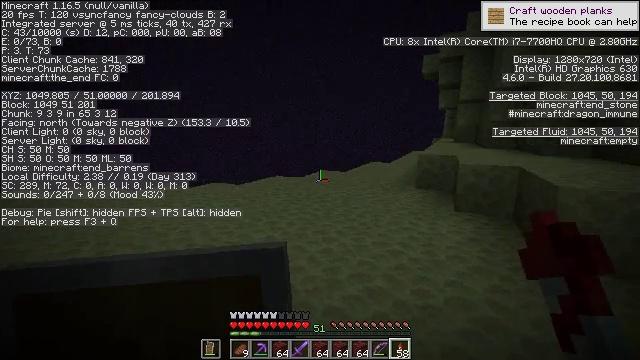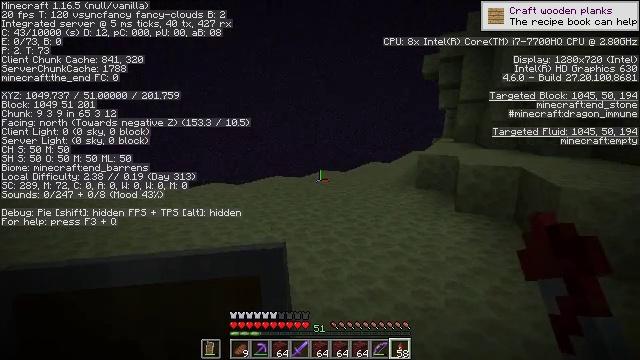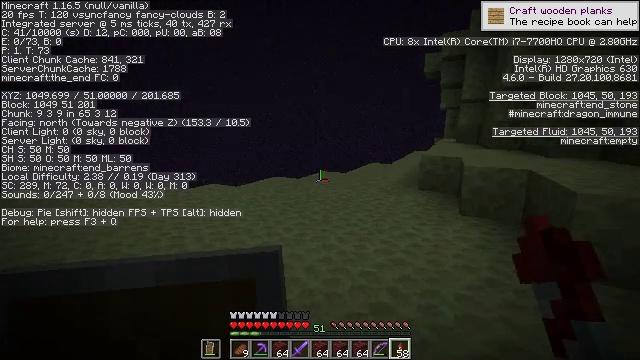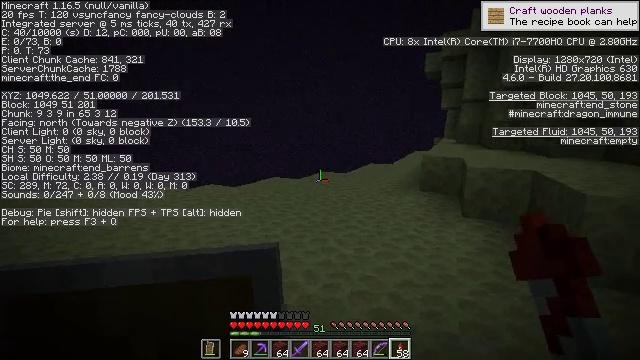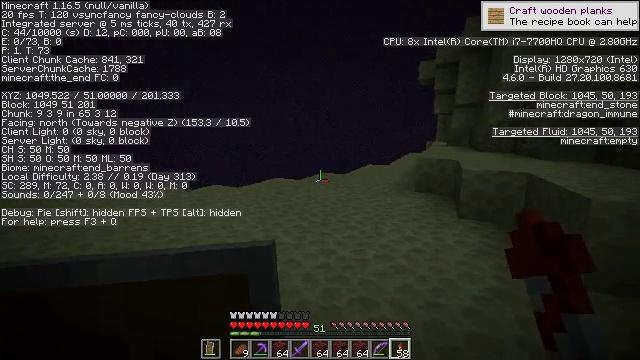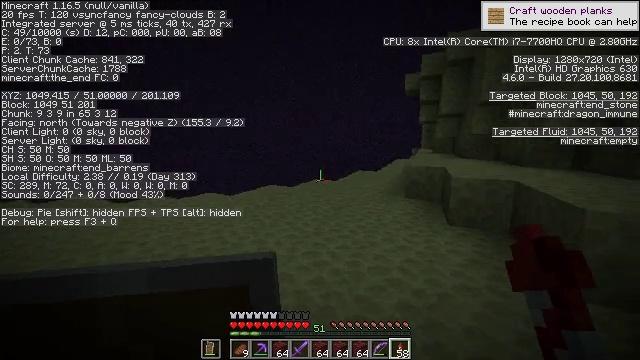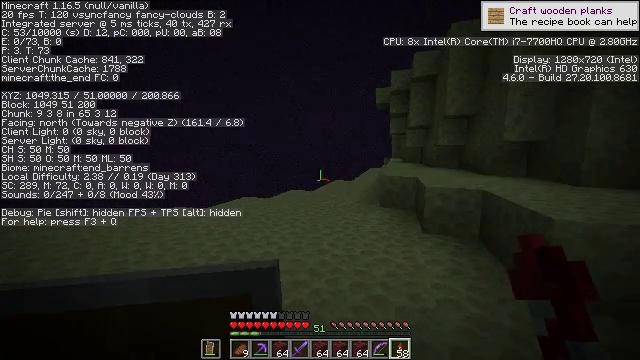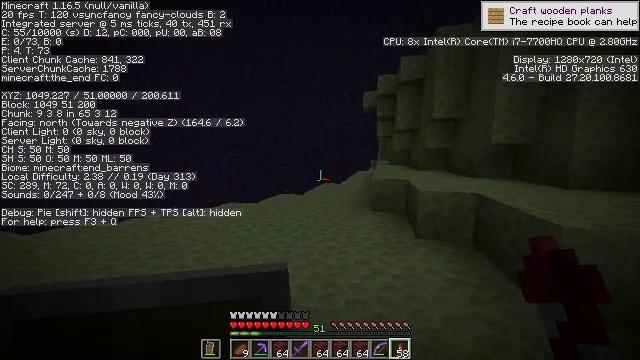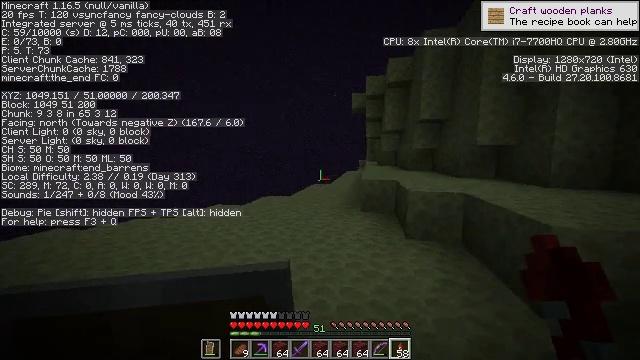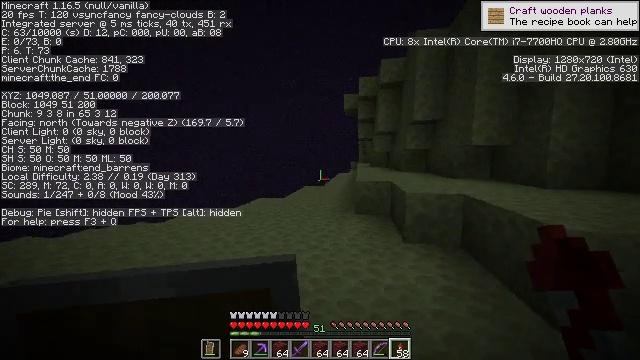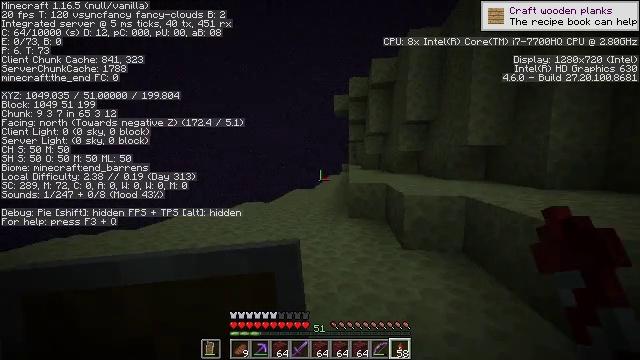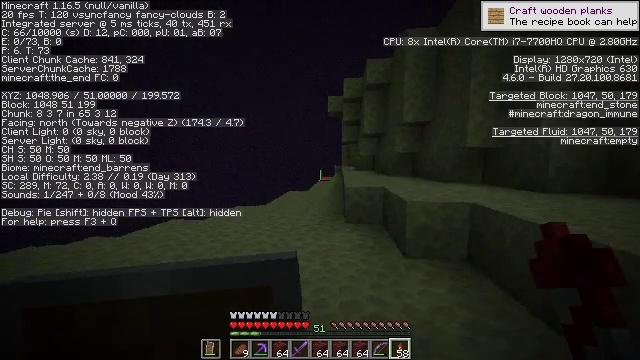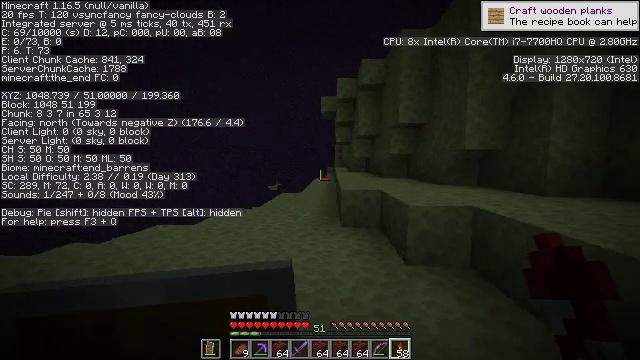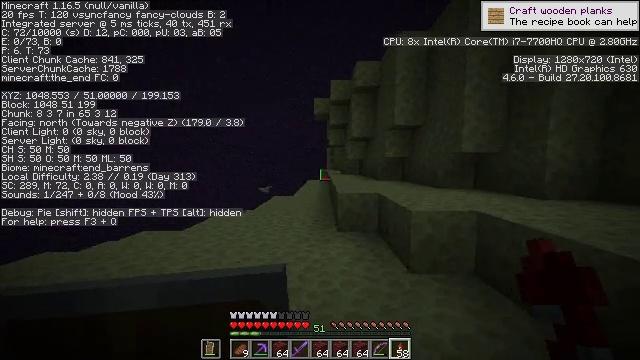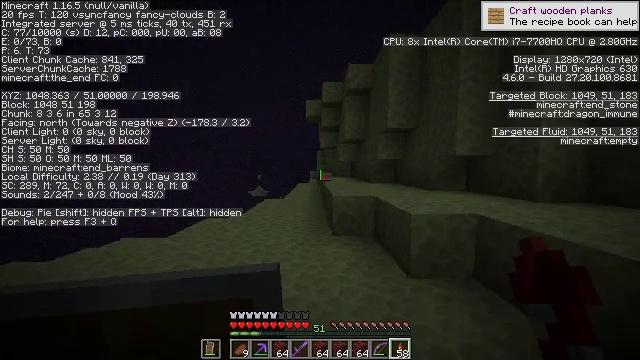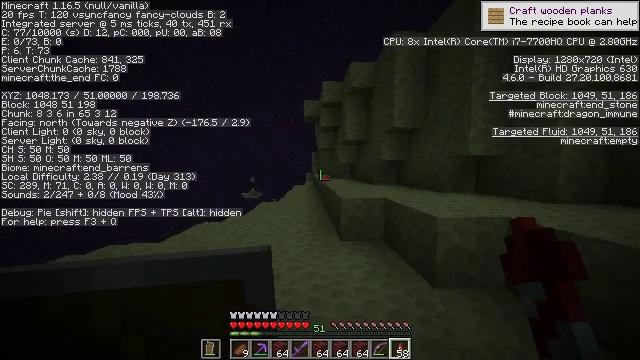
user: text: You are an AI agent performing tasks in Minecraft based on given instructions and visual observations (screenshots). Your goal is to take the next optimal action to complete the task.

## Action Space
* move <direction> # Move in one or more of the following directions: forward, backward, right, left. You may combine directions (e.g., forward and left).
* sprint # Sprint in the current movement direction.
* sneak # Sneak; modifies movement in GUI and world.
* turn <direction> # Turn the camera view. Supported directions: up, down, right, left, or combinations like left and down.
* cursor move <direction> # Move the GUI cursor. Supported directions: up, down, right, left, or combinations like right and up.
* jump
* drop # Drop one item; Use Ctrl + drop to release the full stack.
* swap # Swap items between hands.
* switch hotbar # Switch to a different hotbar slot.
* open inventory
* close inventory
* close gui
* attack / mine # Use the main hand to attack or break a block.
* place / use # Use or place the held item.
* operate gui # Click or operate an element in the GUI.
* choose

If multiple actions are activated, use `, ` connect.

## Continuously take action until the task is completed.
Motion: motion action
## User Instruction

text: Mine the end stone in the End dimension.
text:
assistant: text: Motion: move forward
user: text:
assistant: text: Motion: no_op
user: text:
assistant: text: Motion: move forward
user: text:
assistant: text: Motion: move forward
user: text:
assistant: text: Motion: move forward, turn right and up
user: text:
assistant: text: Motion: move forward, turn right and up
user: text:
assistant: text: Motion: move forward, turn right
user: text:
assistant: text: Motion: move forward, turn right
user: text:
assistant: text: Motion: move forward, turn right
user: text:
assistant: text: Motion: move forward, turn right
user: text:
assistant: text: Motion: move forward and move left, turn right
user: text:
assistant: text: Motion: move forward and move left, turn right
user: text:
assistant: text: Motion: move forward and move left, turn right
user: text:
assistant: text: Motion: move forward and move left, turn right
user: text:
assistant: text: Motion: move forward and move left, turn right
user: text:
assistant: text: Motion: move forward and move left
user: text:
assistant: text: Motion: move forward and move left, turn right
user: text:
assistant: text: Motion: move forward and move left, turn right
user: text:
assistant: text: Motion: move forward and move left
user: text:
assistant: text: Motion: move forward and move left
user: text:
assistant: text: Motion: move forward and move left
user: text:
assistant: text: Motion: move forward and move left, turn right
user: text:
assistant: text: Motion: move forward
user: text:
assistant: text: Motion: move forward, turn right
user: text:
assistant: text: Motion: no_op
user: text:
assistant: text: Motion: no_op
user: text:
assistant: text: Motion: no_op
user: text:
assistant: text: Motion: no_op
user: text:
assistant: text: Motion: turn left and down
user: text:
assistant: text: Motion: move forward, turn left